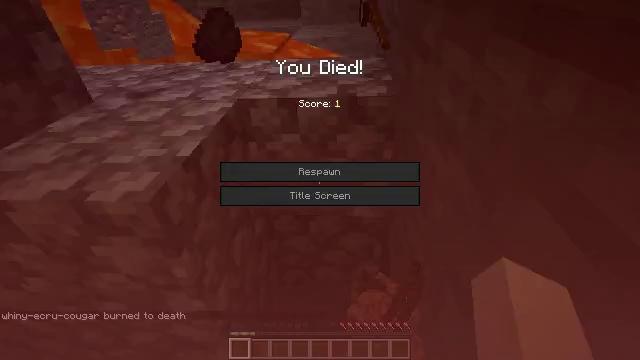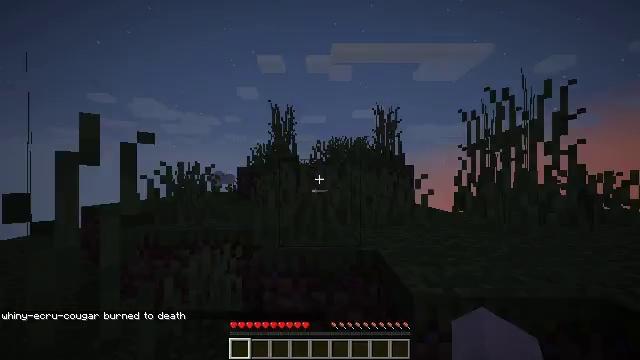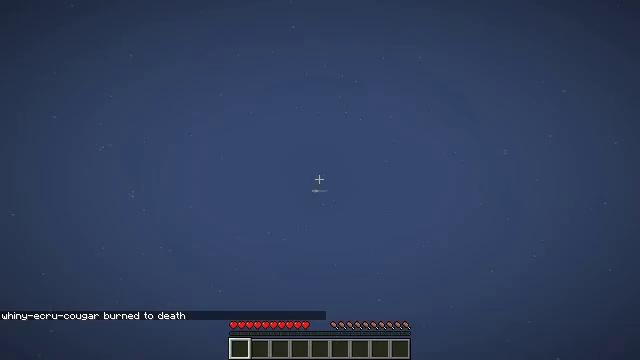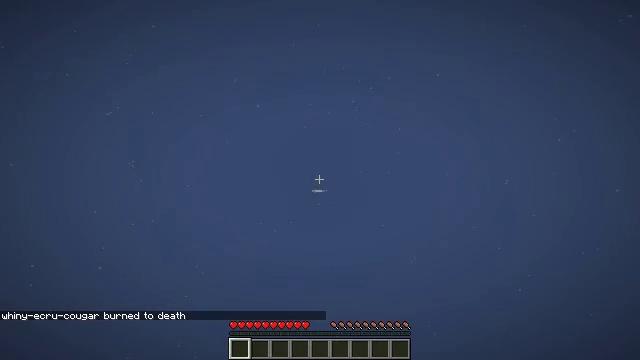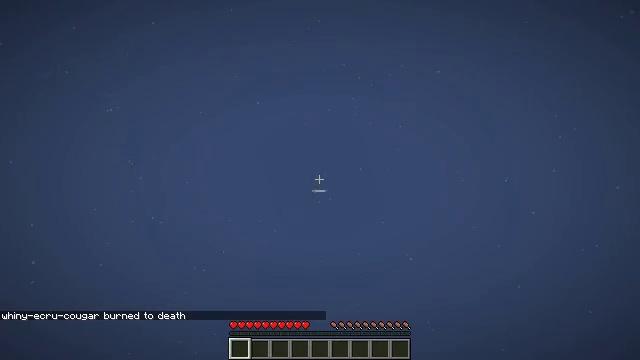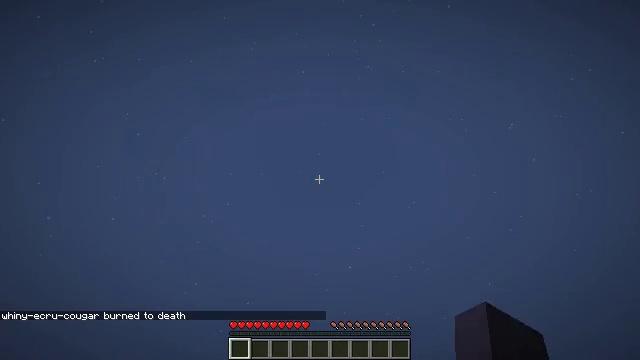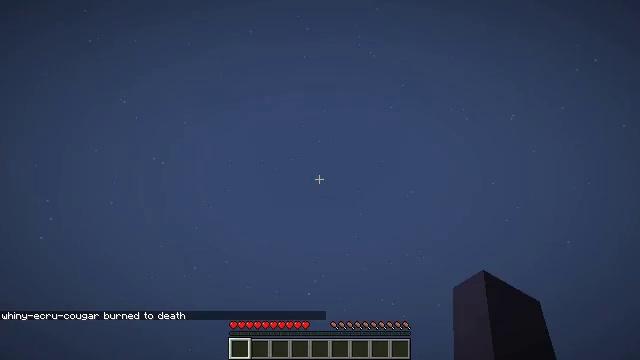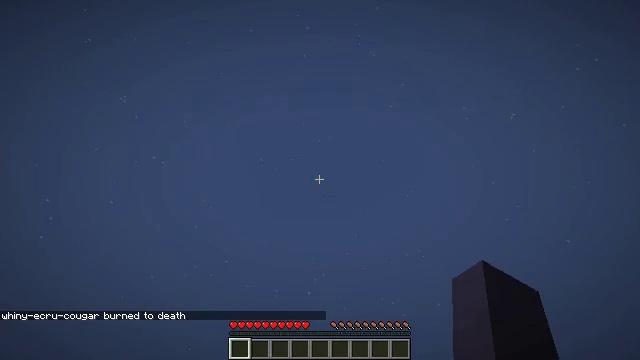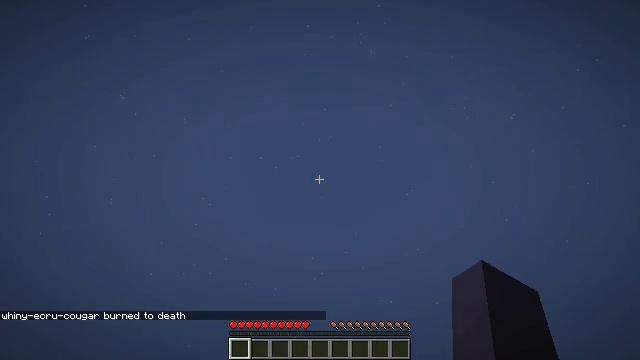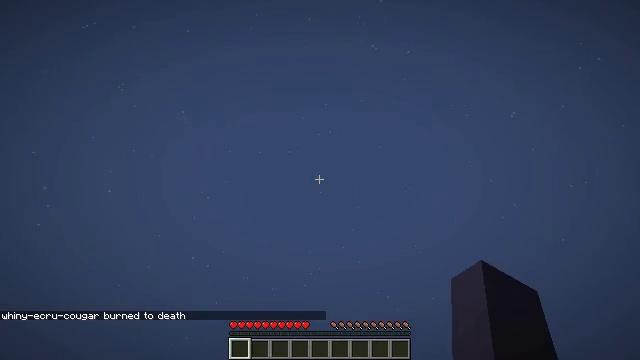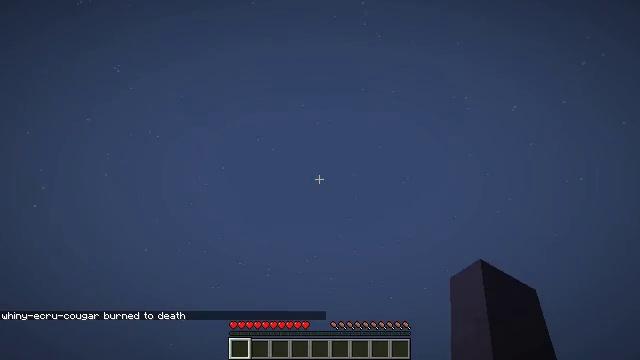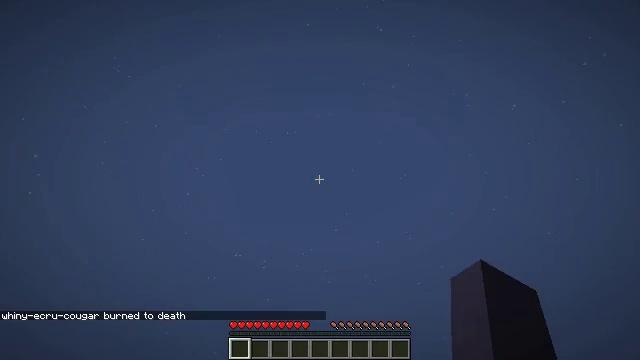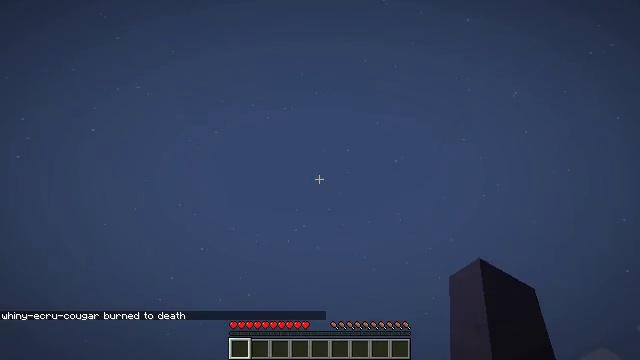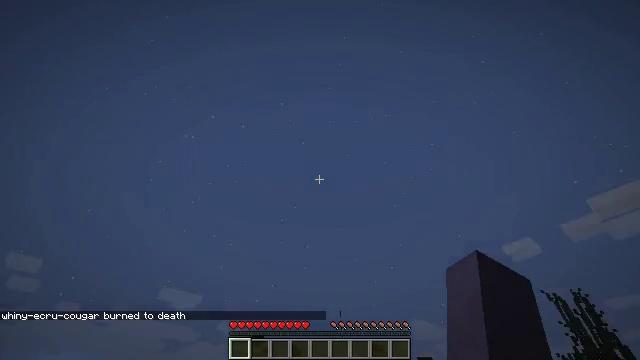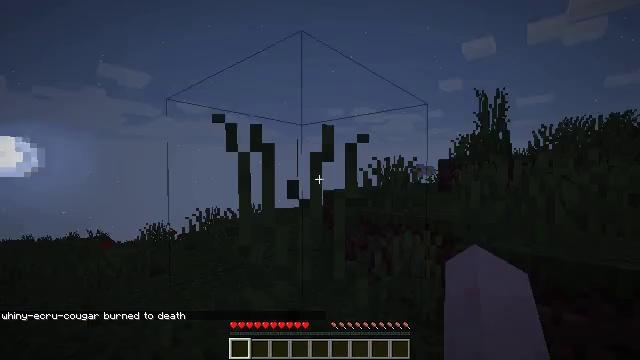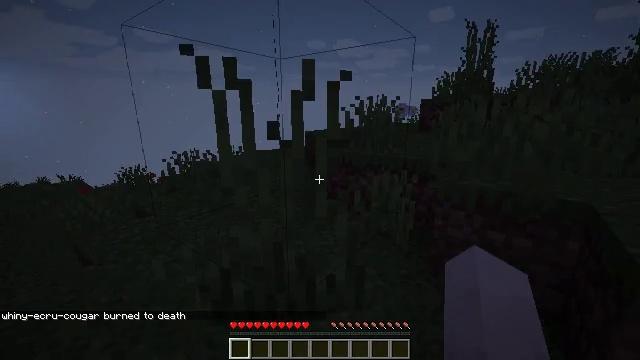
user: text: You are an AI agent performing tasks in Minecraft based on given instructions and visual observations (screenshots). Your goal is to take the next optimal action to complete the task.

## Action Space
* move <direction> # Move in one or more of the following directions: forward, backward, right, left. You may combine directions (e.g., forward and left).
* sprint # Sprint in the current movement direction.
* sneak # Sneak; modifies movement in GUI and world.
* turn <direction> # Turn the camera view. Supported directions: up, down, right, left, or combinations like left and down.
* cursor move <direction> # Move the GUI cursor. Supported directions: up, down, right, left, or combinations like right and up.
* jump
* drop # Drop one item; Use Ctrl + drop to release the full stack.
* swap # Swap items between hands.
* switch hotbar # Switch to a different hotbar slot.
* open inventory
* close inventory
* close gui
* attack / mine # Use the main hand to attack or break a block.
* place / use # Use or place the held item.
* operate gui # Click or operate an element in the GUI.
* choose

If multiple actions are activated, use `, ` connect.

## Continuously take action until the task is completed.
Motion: motion action
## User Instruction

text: Reclaim the chest into your inventory.
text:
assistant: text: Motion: attack / mine
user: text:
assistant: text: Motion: turn left
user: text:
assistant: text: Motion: turn right and up
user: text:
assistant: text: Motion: no_op
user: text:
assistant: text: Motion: turn left and down
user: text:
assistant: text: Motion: turn right and down
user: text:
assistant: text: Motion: no_op
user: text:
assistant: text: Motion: no_op
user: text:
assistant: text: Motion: turn down
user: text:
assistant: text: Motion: turn right and down
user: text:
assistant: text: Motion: turn right and down
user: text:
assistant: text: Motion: turn right and down
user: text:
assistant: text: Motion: turn right and down
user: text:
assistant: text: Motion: turn right and down
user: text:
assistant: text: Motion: turn right and down
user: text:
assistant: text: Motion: no_op
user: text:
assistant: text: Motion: turn up
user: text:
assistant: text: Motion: turn left
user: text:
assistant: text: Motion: turn left and down
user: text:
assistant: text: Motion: no_op
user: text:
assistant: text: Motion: no_op
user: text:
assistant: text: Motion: no_op
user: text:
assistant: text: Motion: turn left
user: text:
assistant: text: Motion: no_op
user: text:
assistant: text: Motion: turn left and up
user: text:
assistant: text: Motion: turn left
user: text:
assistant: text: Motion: no_op
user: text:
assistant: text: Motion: move forward, turn left and up
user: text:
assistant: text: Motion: move forward, turn left
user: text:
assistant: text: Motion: move forward and move left, turn left